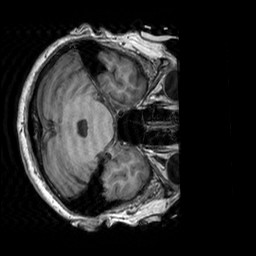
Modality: T1w
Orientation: axial
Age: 59
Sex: female
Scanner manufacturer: siemens
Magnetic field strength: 3 T
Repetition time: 2.3 s
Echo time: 0.00303 s